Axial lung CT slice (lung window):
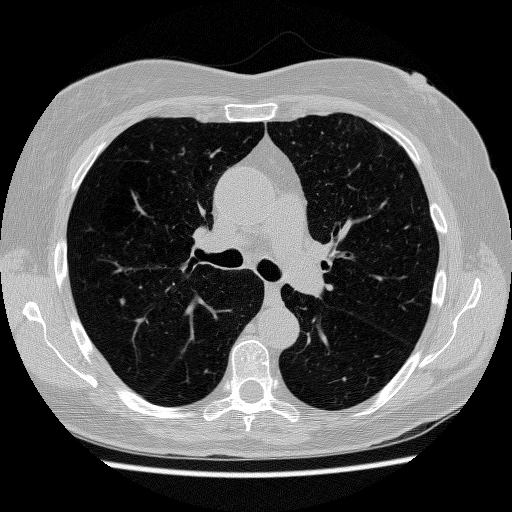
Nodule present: no